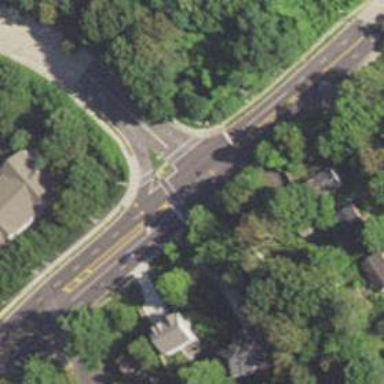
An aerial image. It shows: Secondary link road with asphalt surface.